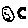
Label: moon